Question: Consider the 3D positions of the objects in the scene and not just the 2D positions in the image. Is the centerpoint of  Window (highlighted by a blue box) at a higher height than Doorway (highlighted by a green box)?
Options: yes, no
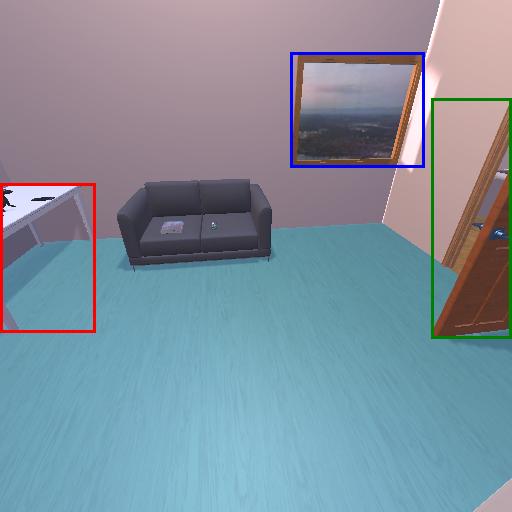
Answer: yes